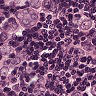
Metastatic tissue present: yes